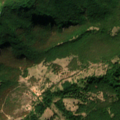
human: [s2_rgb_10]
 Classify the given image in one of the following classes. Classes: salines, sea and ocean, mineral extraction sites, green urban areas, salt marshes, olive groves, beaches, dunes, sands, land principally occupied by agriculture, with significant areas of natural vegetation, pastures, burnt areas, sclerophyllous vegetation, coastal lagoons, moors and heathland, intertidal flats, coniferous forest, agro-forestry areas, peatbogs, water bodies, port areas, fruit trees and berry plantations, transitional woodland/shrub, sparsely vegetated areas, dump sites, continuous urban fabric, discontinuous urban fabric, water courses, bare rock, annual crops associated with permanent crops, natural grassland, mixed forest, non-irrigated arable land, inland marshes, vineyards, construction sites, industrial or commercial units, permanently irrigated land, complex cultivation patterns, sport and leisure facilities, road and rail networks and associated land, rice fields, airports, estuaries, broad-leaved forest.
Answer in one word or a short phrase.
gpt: broad-leaved forest, natural grassland, transitional woodland/shrub